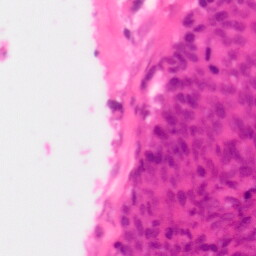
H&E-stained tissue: Colon